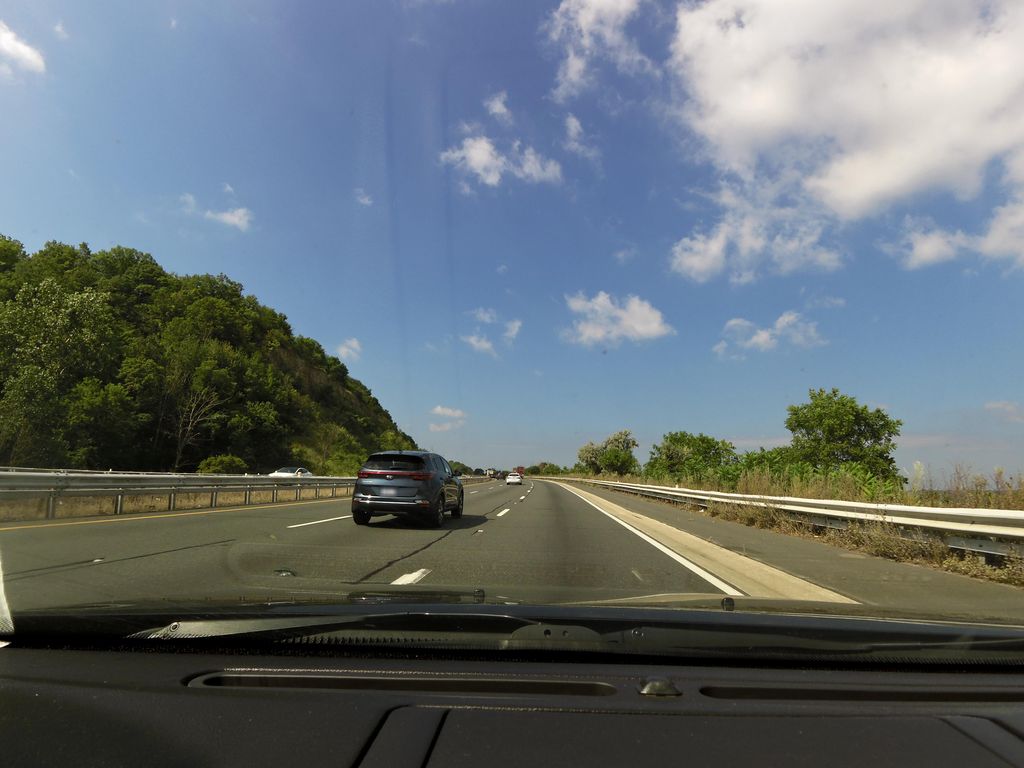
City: hamilton